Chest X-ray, AP view. Patient: 52 years old, sex M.
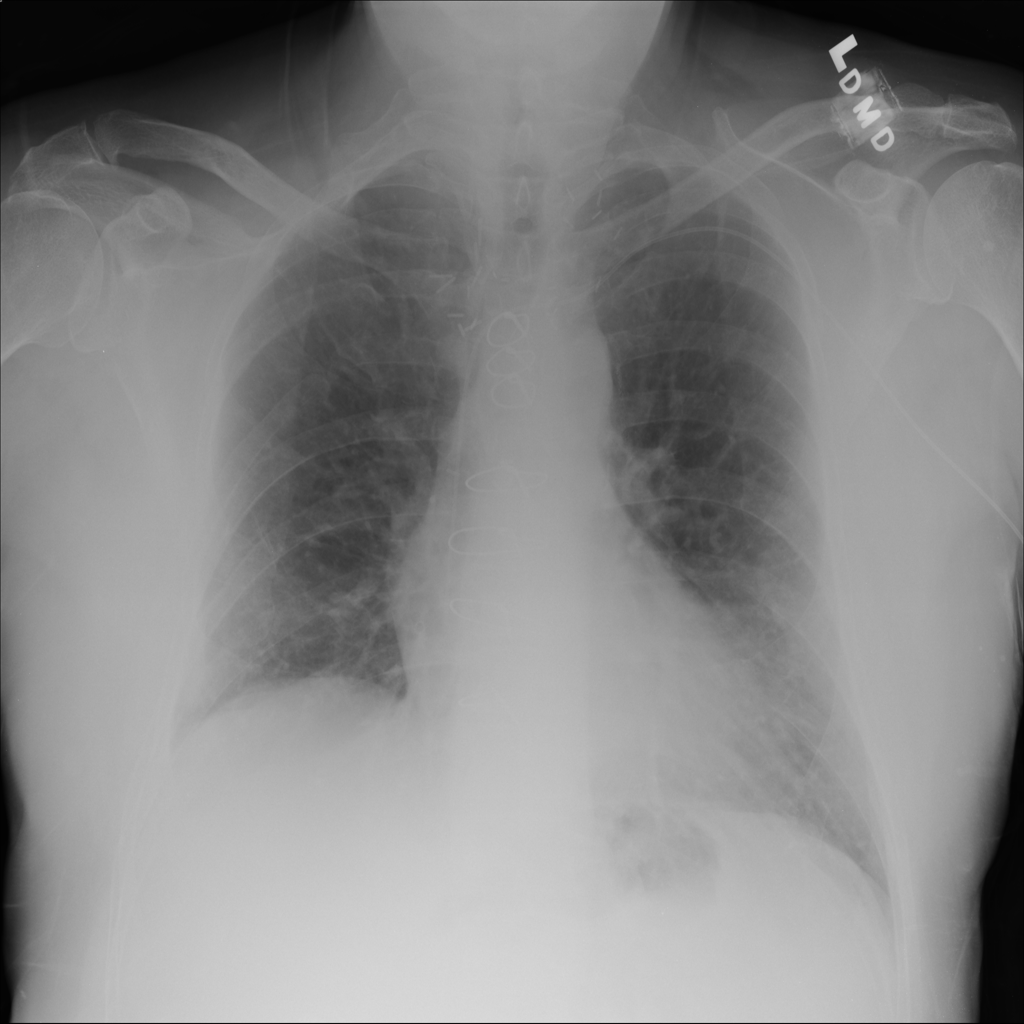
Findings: No Finding